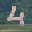
Label: 4